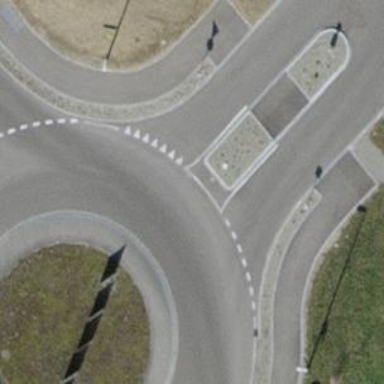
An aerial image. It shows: Primary highway with asphalt surface. The road features roundabout and has separate sidewalks.